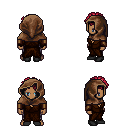
a pixel art fantasy rpg character, male body template, human, dark skin, brown robe, metal pants, ruby red curly afro hairstyle, cloth hood, leather bracers, black shoes, four views (front, back, left, right), 2x2 character sprite sheet, small pixel art, hard edges, no anti-aliasing